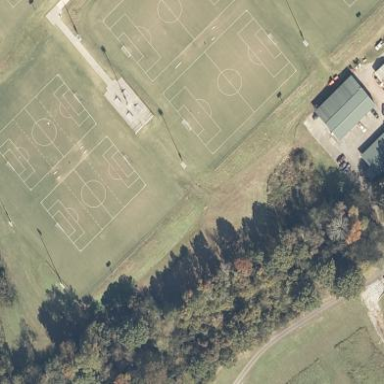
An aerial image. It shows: Grass pitch designated for multiple sports activities.